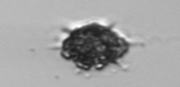
Label: Dictyocha